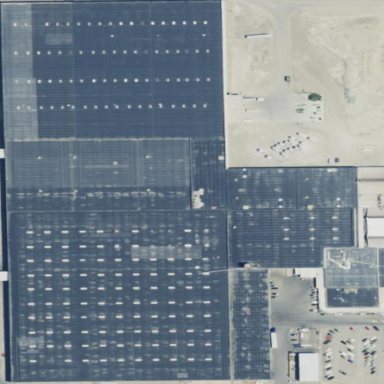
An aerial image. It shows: Warehouse building.